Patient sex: F
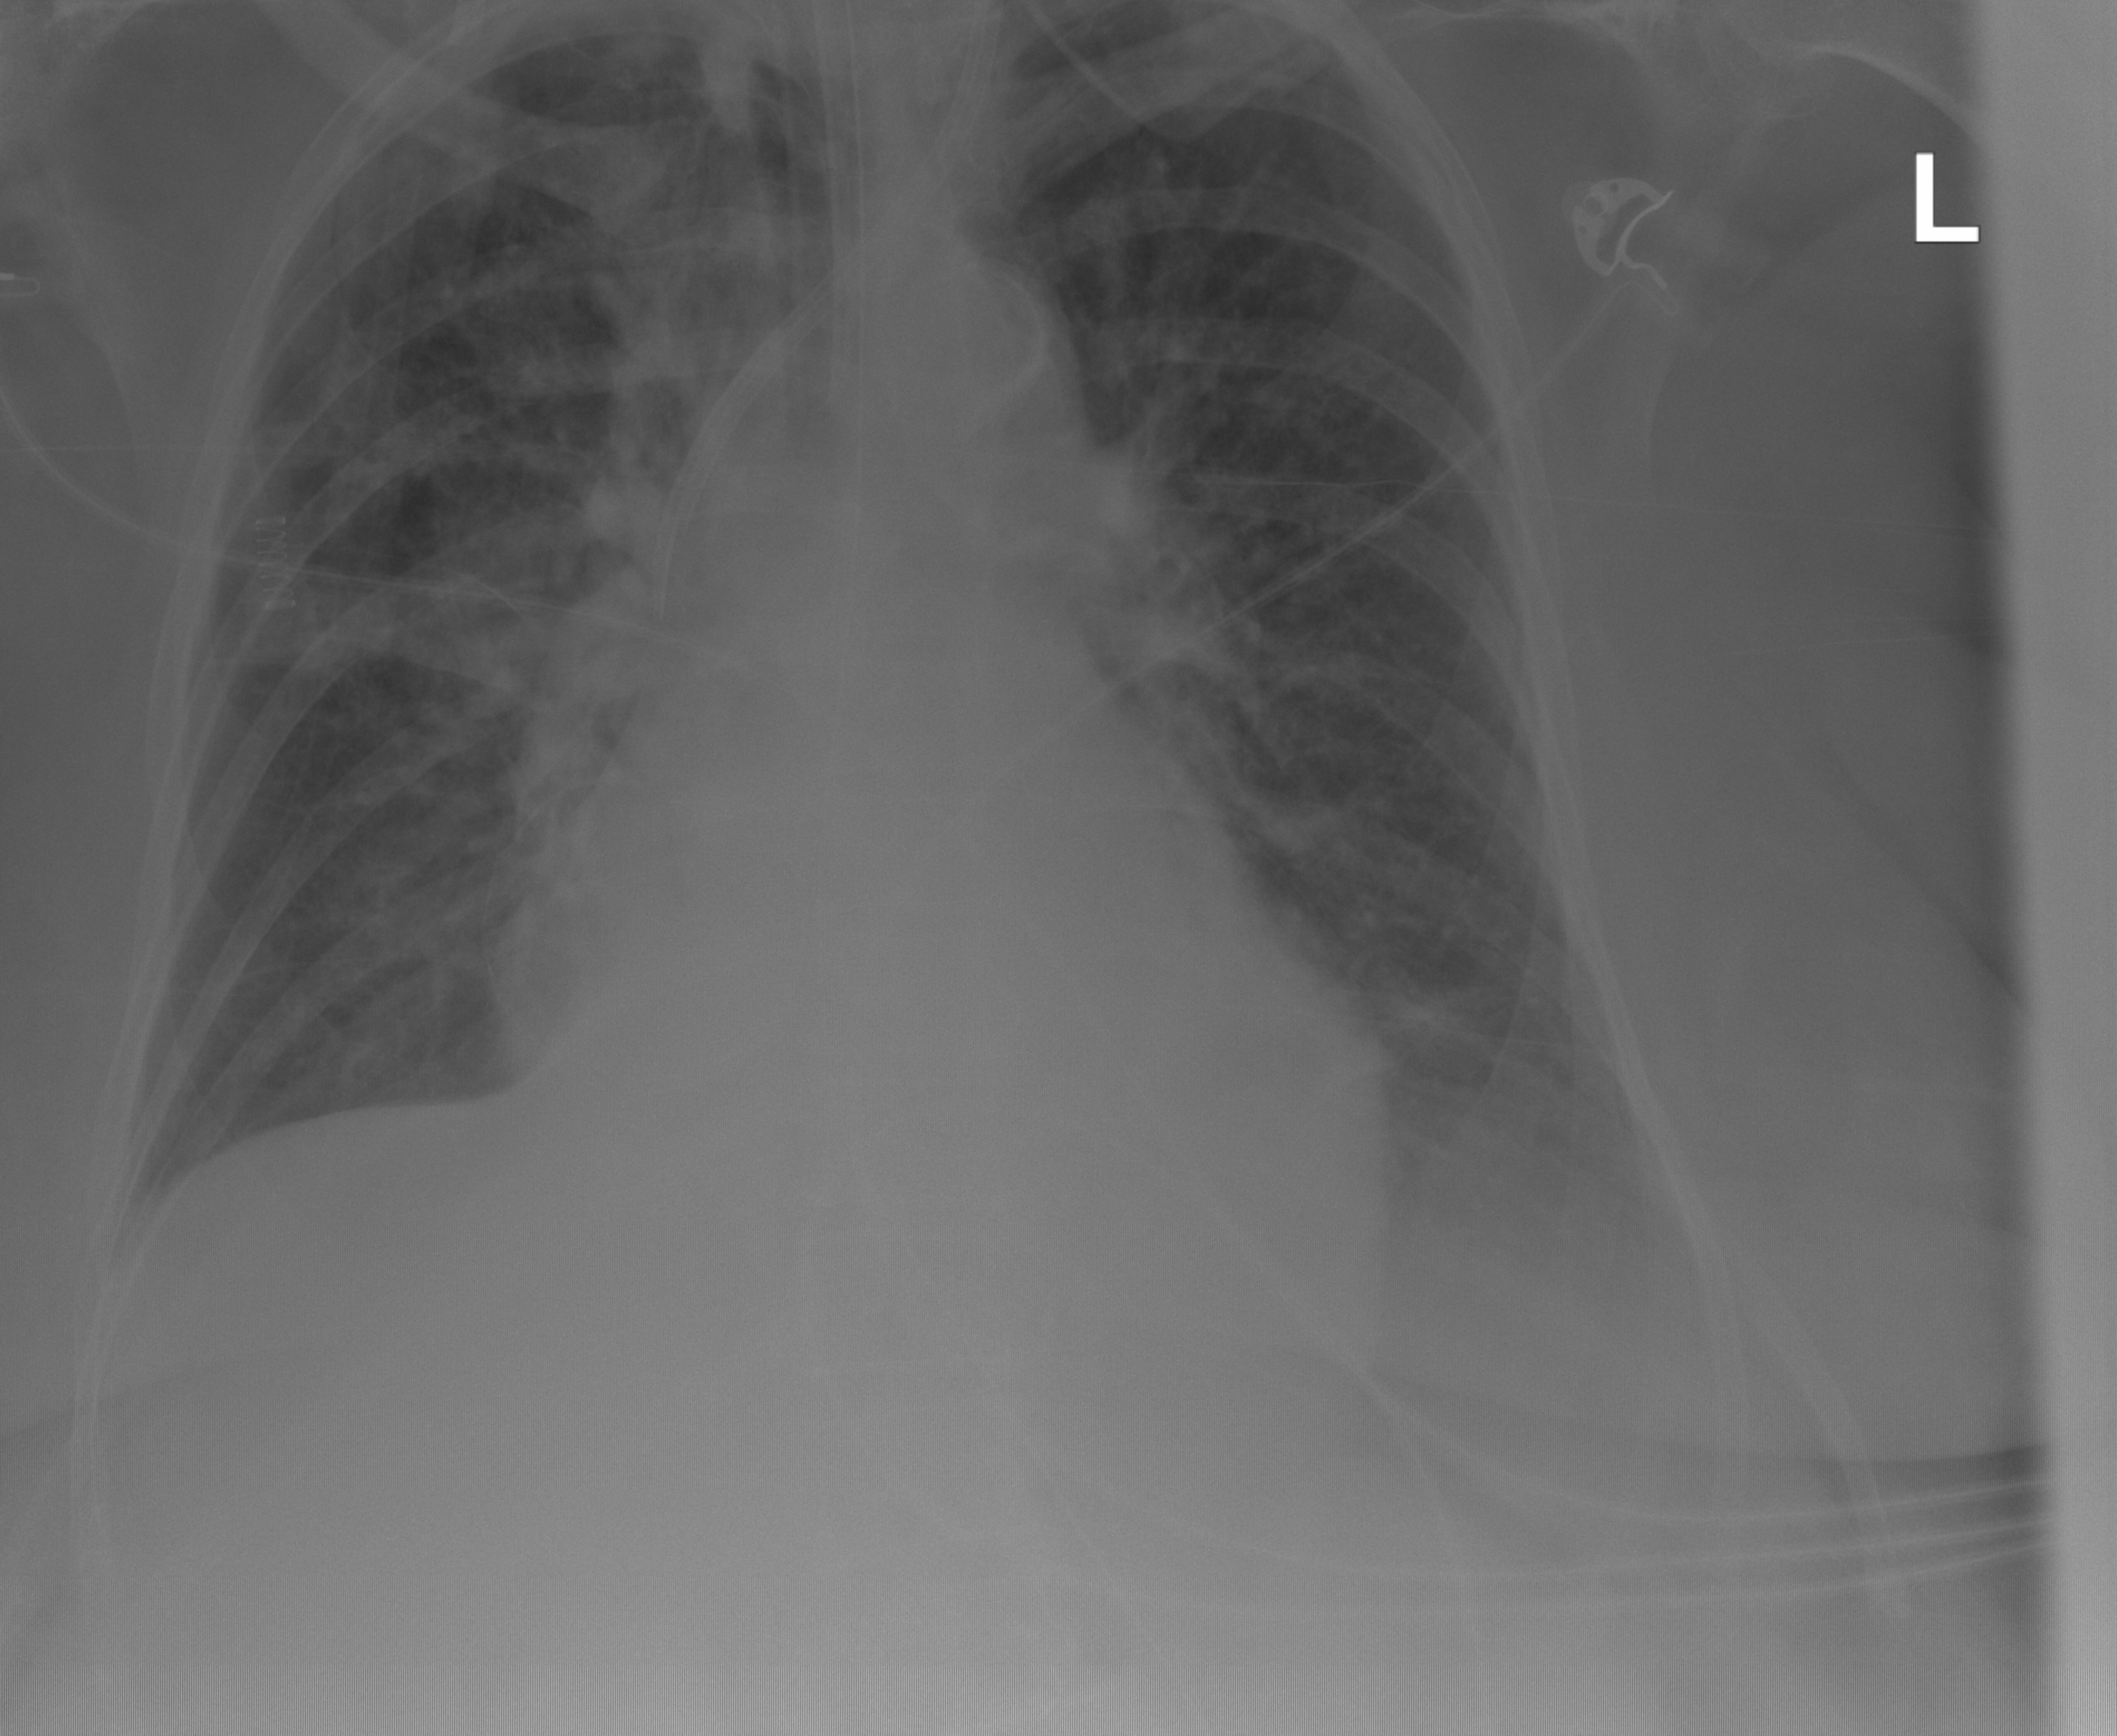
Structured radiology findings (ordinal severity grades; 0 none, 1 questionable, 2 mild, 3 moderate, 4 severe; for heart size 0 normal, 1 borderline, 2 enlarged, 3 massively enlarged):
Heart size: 2
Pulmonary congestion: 1
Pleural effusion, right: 0
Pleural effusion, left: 2
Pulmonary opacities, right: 2
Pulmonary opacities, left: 2
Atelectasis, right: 0
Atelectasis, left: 1